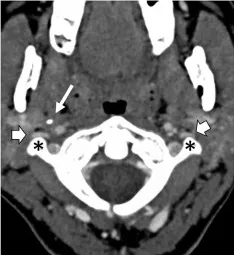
Axial CT scans at the level of the C1 vertebra and odontoid peg following intravenous contrast injection,. At the baseline,. The baseline scan (A) shows narrowing and flattening of both internal jugular veins (block arrows) as they pass in front of the transverse processes of C1 (asterisk) on either side. The styloid process of the skull (thin arrow) can be seen on the right side.
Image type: radiology (ct)